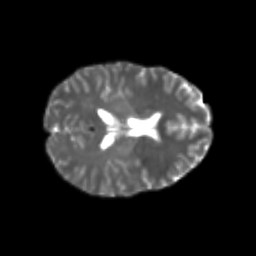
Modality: T2w
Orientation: axial
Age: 24
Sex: female
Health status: healthy
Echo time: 0.074 s